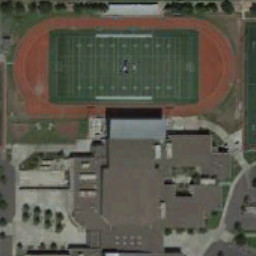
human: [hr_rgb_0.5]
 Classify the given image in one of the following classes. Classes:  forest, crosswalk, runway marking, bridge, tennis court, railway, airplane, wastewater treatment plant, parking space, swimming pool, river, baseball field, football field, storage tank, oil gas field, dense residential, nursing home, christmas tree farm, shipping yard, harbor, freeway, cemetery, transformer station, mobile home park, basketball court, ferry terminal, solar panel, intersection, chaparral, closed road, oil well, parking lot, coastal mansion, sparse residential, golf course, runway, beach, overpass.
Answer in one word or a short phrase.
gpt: football field